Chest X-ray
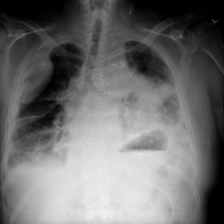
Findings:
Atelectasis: negative
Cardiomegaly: negative
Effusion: positive
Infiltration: negative
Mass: positive
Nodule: negative
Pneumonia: negative
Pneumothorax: negative
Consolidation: negative
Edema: negative
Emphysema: negative
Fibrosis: negative
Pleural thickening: negative
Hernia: negative